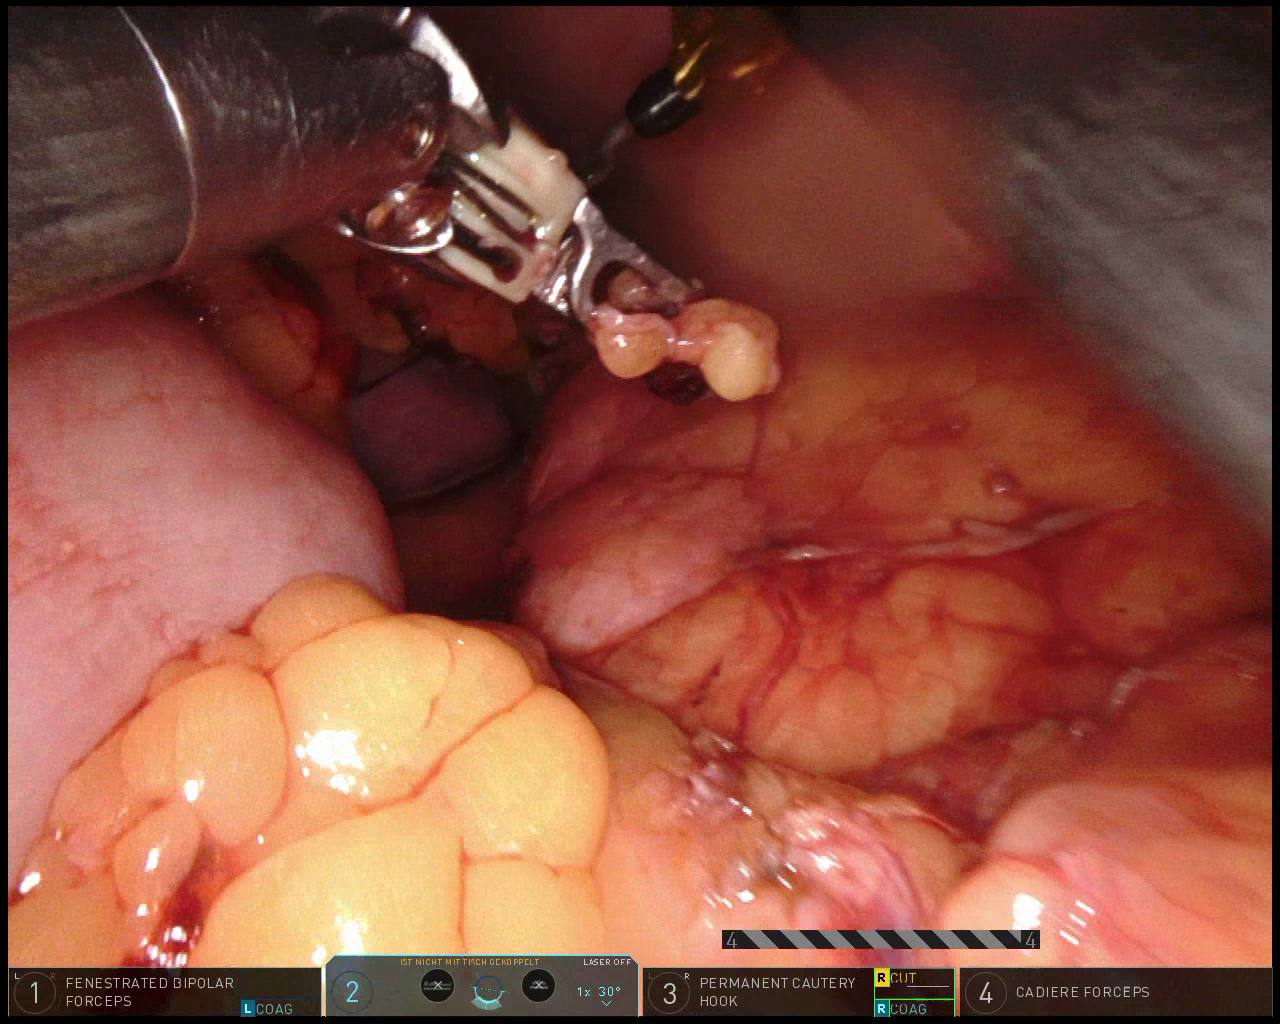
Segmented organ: spleen
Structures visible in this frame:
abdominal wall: yes
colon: yes
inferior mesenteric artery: no
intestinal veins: no
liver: no
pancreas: no
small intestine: yes
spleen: yes
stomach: no
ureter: no
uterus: no
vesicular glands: no